Question: Can anyone point out to me why there's a line (of background color, red in this case) below the image and above the navigation bar? Both Firefox and Chrome display the red line, so I assume it is rendered as intended. But I can't seem to find the issue through the developer tools. The borders, paddings and margins are all 0, which is puzzling. Here's the stripped down version of the code, or <URL>:
'''
<body>
<div id="main-wrapper">
<header id="main-header">
<img id="title-image" src="http://i.imgur.com/JaYSY.jpg" />
<div id="main-navbar">
STUFF
</div>
</header>
</div>
</body>
'''
CSS:
'''
* {
margin: 0;
padding: 0;
border: 0;
font-size: 100%;
font: inherit;
vertical-align: baseline;
}
#main-wrapper {
width: 90%;
margin: 0 auto;
border: 3px solid #888;
margin-top: 20px;
background: red;
}
#title-image {
width: 100%;
}
#main-navbar {
width: 100%;
background: #333333;
}
'''

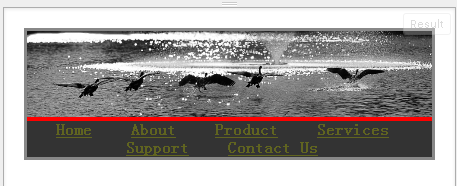
Answer: Adding a 'display:block' to your '#title-image' will fix it
'''
#title-image {
width: 100%;
display:block;
}
'''
<URL>